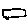
Label: car